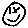
Label: smiley face